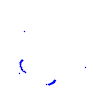
Particle: kaon